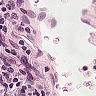
Metastatic tissue present: no